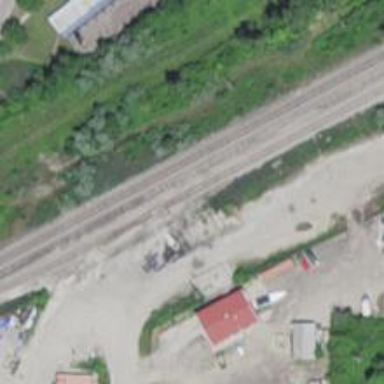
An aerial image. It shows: Railway siding for service.